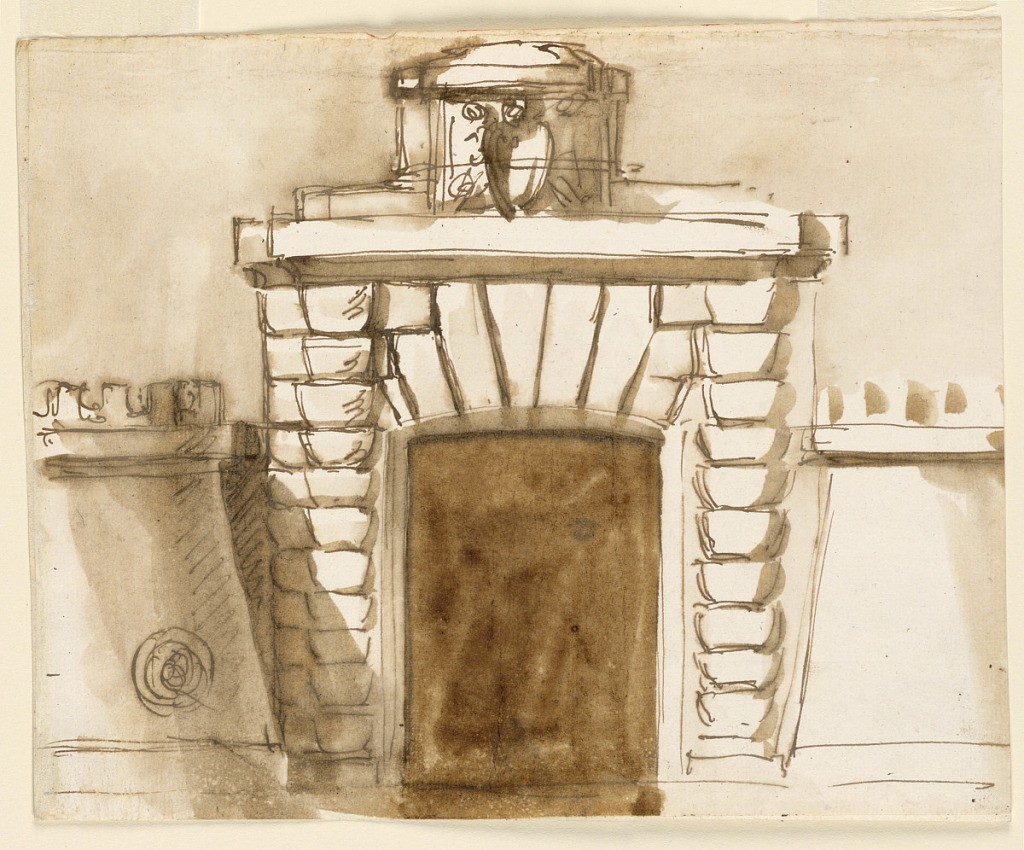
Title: Town gate
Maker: Giuseppe Barberi, Italian, 1746–1809
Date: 1780–1790
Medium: Pen and brown ink, brush and brown wash, red ink on off-white laid paper, lined
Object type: Drawing
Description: Rustic pilasters support the entablature. An escutcheon before a kind of attic on top. Crenellated towers laterally.